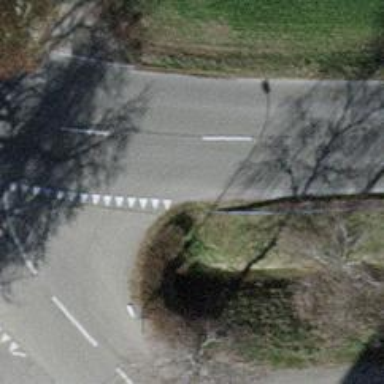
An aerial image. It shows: Secondary road with cycling lane on both sides. The surface of the road is asphalt.